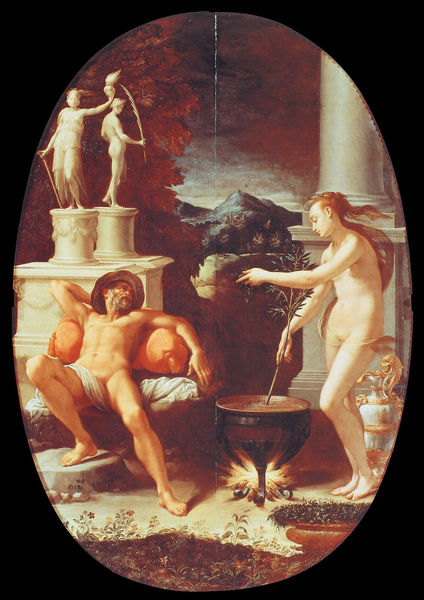
Titel: Medea verjüngt Esone
Künstler: Girolamo Macchietti
Institution: Florenz, Palazzo Vecchio
Schlagwörter: akt, baum, berg, feuer, himmel, mann, nackt, wolken, bäume, braun, frau, hut, säule, säulen, rot, beige, barock, haare, pflanzen, oval, krug, topf, berge, herbst, figuren, kissen, muskeln, tusch, wedel, antike, zweig, statuen, beet, bommel, kessel, kaffee kolonialisierunf